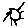
Label: sun